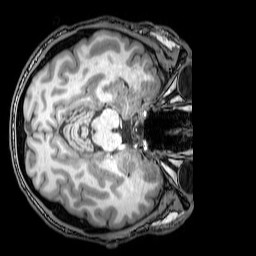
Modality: T1w
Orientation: axial
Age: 22
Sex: male